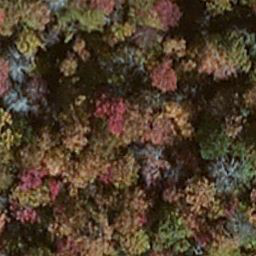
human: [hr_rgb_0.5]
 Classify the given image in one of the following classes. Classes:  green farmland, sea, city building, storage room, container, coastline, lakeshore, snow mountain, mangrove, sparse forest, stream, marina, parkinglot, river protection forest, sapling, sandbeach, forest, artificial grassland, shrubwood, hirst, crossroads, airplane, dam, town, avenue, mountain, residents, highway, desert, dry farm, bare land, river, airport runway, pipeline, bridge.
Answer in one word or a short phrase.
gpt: mangrove